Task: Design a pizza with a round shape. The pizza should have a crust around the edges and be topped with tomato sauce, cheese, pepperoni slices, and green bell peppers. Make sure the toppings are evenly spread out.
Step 34:
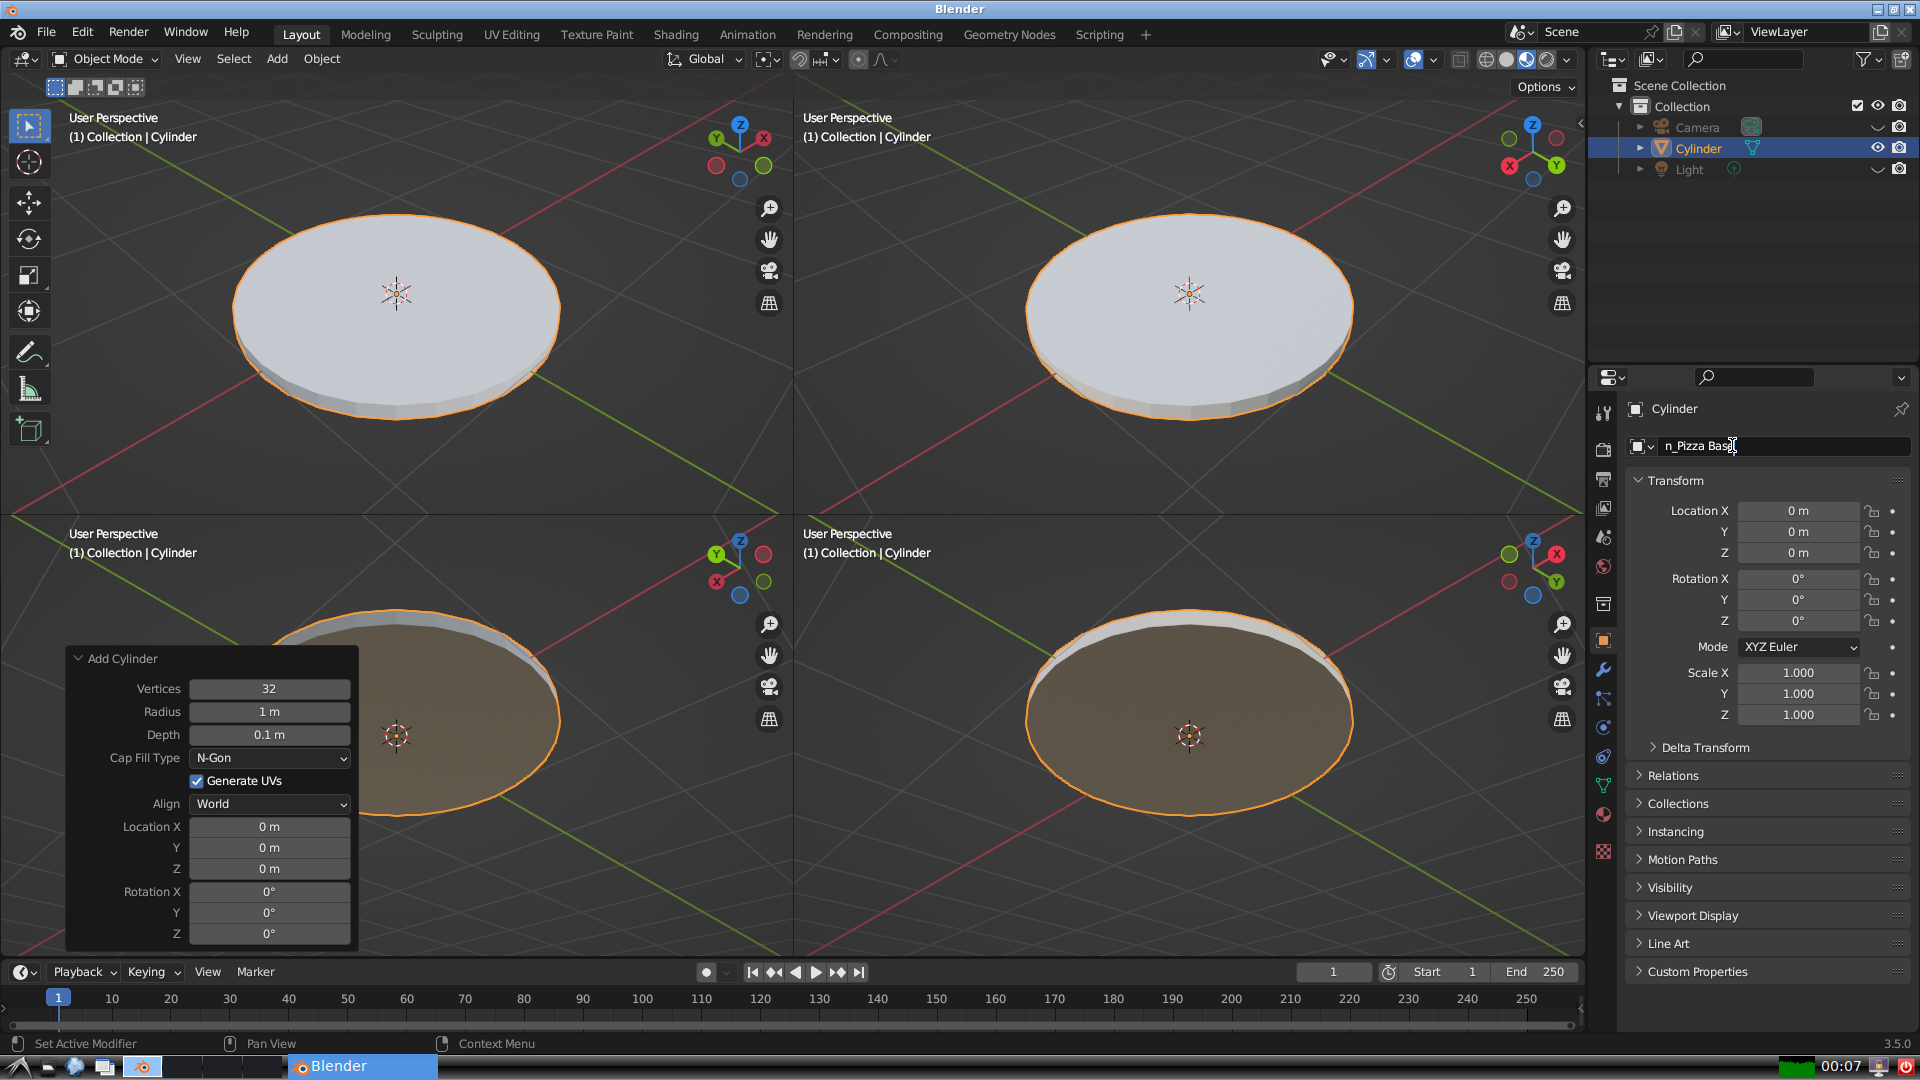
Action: {"key_press": ['Return']}